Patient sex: F
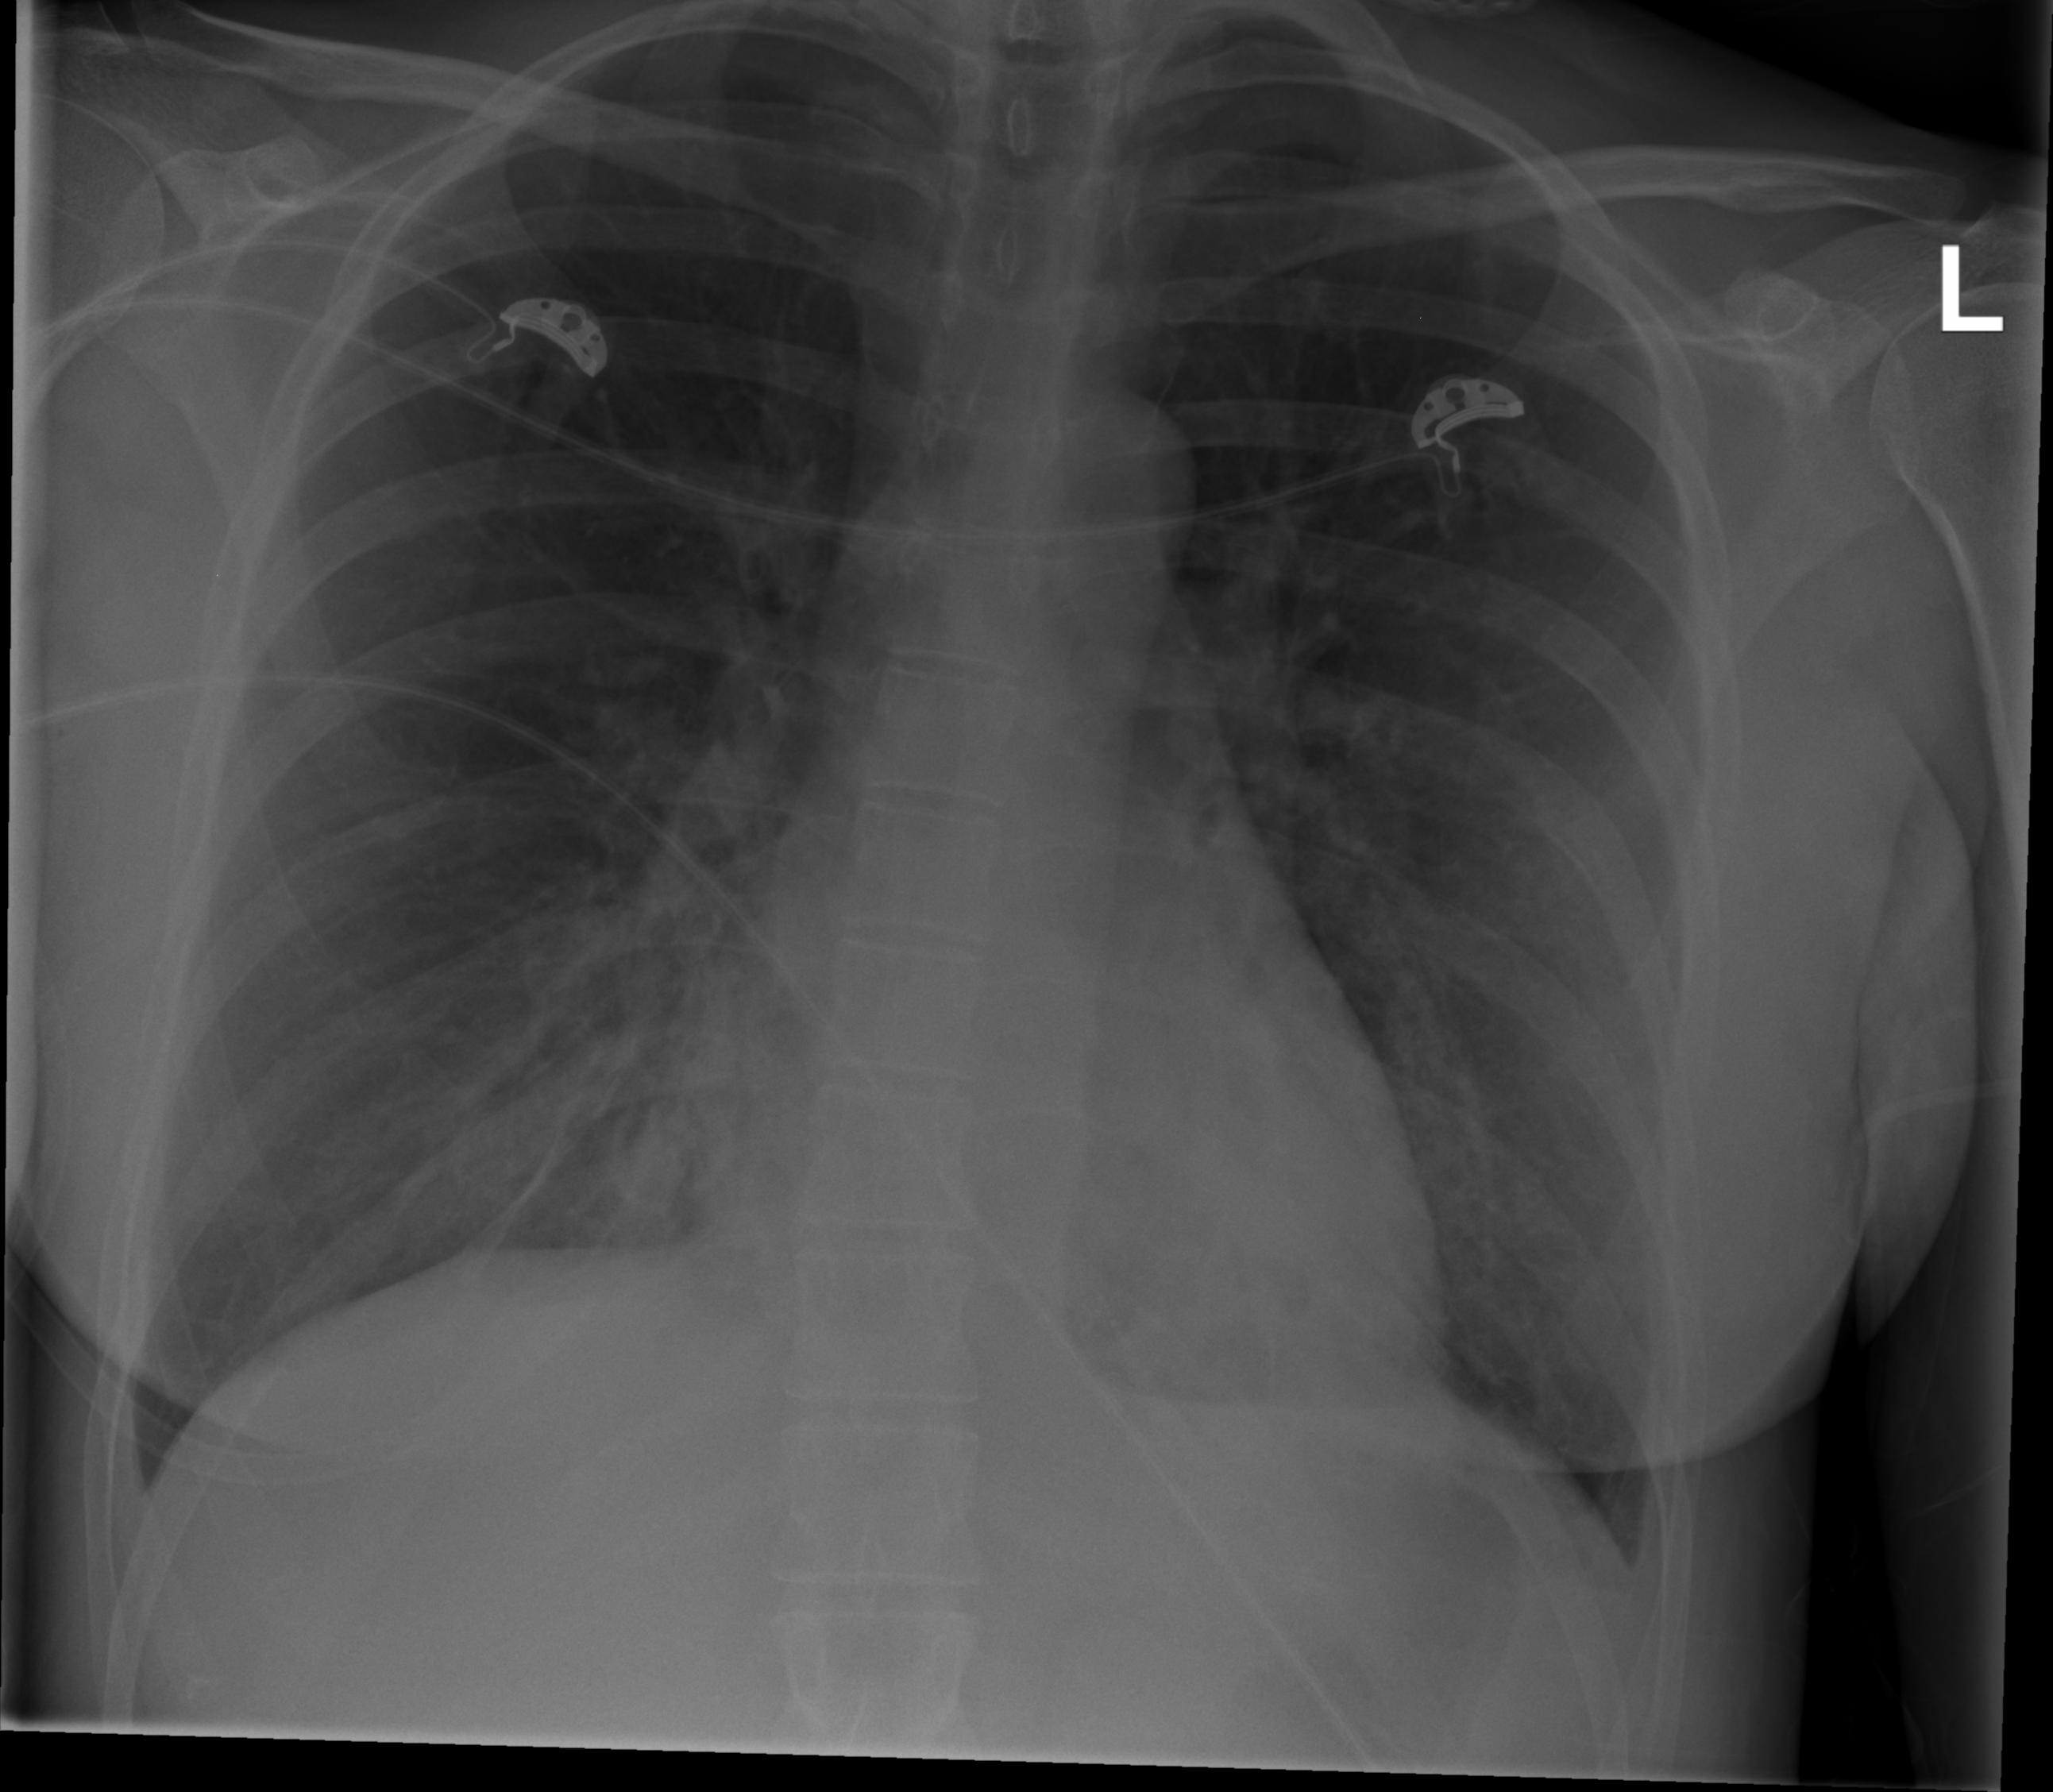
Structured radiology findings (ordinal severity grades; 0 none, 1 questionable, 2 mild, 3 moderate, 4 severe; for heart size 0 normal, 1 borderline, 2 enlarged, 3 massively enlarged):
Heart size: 0
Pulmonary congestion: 1
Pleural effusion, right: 2
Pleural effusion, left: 2
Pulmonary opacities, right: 2
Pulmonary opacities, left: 2
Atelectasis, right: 0
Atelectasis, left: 0